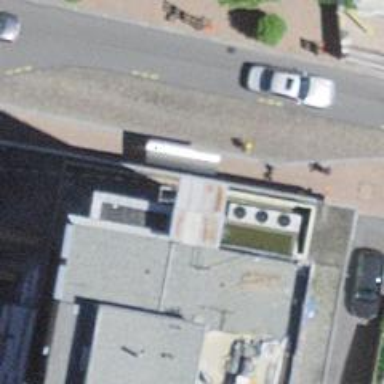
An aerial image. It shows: Bus stop with sheltered platform for public transport.